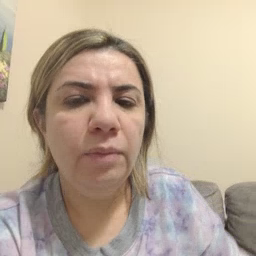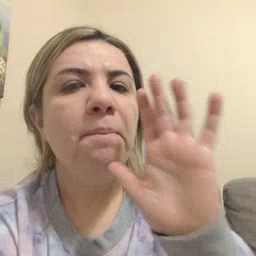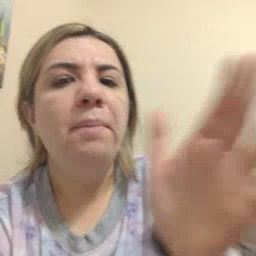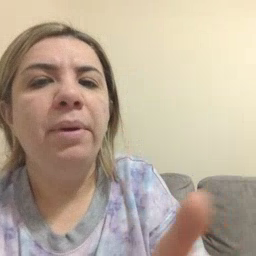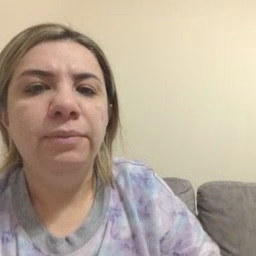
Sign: grandma